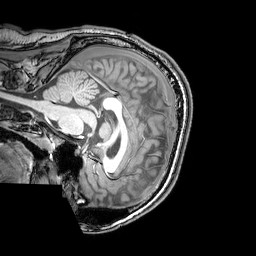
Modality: T1w
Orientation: sagittal
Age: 24
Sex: male
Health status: healthy
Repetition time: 0.081 s
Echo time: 0.037 s